Aerial crown-view tile of a tropical tree (Barro Colorado Island, Panama), acquired 20250616:
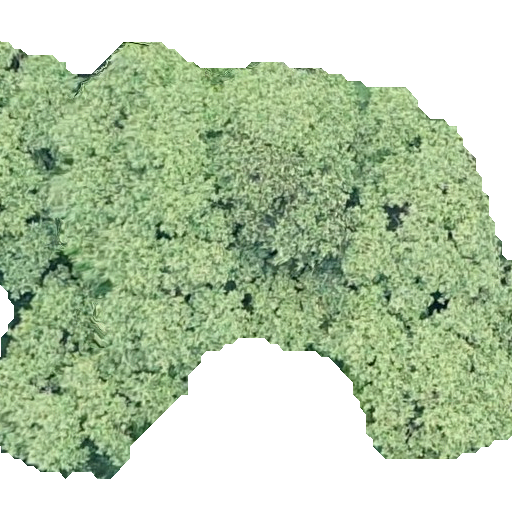
Species: Hieronyma alchorneoides
GBIF accepted scientific name: Hieronyma alchorneoides
Crown area: 301.526 m²